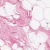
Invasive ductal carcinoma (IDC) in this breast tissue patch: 0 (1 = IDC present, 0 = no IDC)